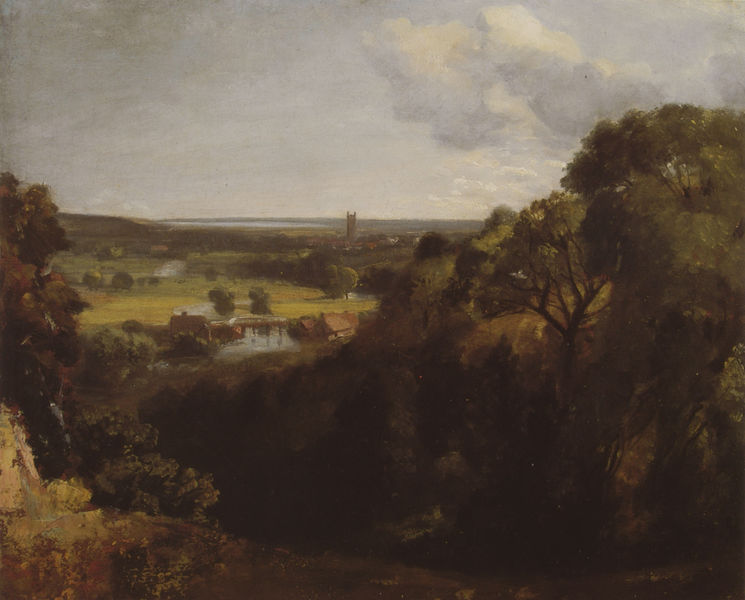
Titel: Dedham from Gun Hill
Künstler: John Constable
Standort: New York (New York)
Institution: Salander-O'Reilly Galleries
Schlagwörter: baum, berg, blau, blätter, dunkel, gemälde, himmel, meer, schatten, wasser, wolken, bäume, fluss, gelb, grün, kirchturm, landschaft, sand, see, stadt, teich, äste, braun, grau, hell, hintergrund, licht, szene, weiss, blick, dach, gras, haus, rasen, rot, weg, wiese, wolke, malerei, weit, bild, holland, öl, ast, bach, ebene, feld, felder, ferne, horizont, häuser, hügel, mühle, natur, spiegelung, strauch, weite, zweige, brücke, busch, büsche, gebüsch, gewässer, kirche, sträucher, wiesen, rosa, tal, wald, anhöhe, turm, weiher, aussicht, sommer, italien, ort, abhang, berge, hang, dorf, dächer, landschaftsmalerei, bauernhof, hof, idylle, vogelperspektive, häuse, strom, steg, leuchten, burg, türme, draufsicht, idyllisch, abgrund, ölmalerei, verschwommen, lanschaft, rotbraun, dickicht, siedlung, landwirtschaft, naturalistisch, weise, von, wieden, landschafts, ölmalerie, ebende, kumulus, häusr, bald, verge